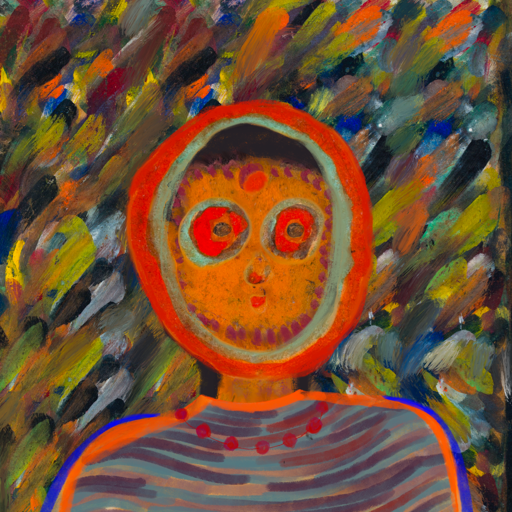
Background: An_Impression, Head And Neck Front: Doll, Face Front: Sisters, Bust: Experience, Hair Front: Sisters, Head Accessory: Blank, Second Necklace: Blank, Necklace: Irani_3, Baby: Blank